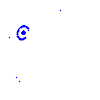
Particle: proton